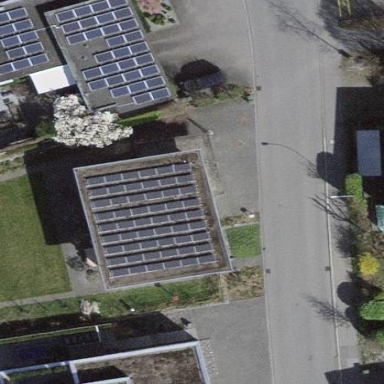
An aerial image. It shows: Solar power generator using photovoltaic panels.